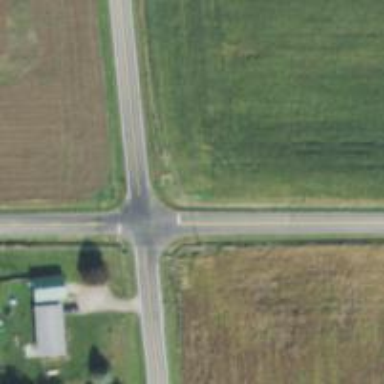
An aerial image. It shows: Road with stop sign.